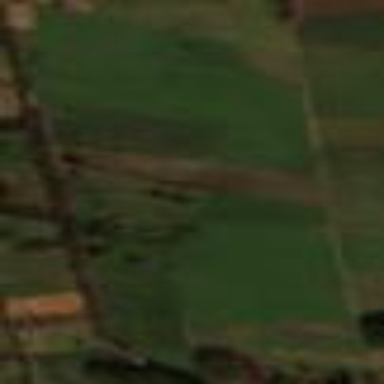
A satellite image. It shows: View of farmland.